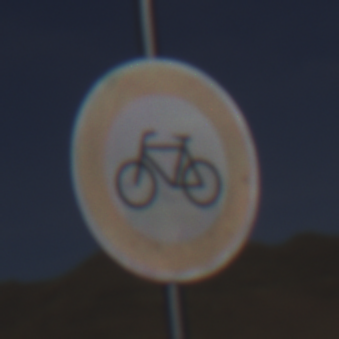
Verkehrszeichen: VerbotRadverkehr
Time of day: Midday
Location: Outdoor (Nature)
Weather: Clear
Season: NotSpecified
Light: Natural